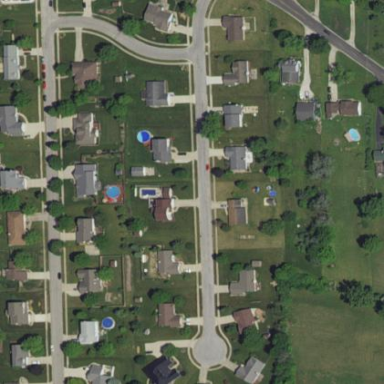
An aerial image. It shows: Located in suburban residential area.